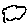
Label: cloud